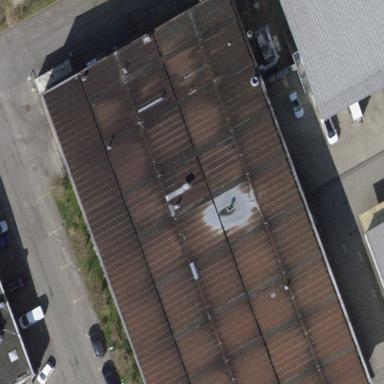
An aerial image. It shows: Industrial building.